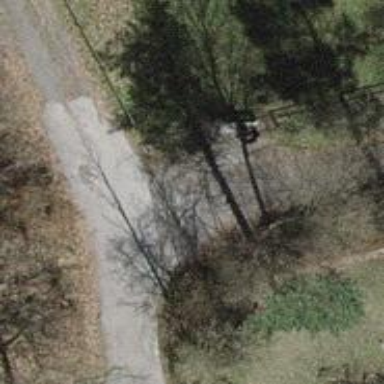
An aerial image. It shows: Bench.